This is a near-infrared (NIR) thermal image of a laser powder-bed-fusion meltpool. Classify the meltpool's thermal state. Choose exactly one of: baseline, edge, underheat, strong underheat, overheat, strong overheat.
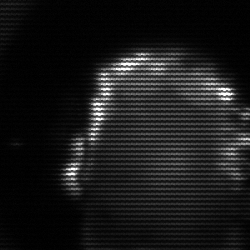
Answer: baseline